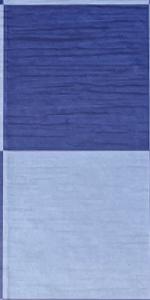
Label: Empty